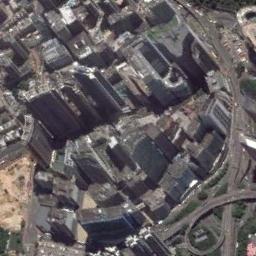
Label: commercial_area